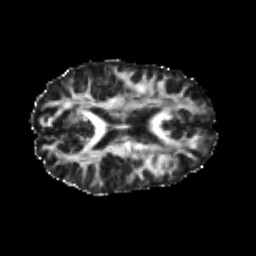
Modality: FA
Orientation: axial
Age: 22
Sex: female
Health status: healthy
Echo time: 0.074 s